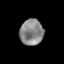
Tissue: prostate
Cell type: T cells
Senescence score: 0.3009
Nuclear area (px): 604
Mean DAPI intensity: 133.248